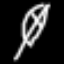
Label: leaf